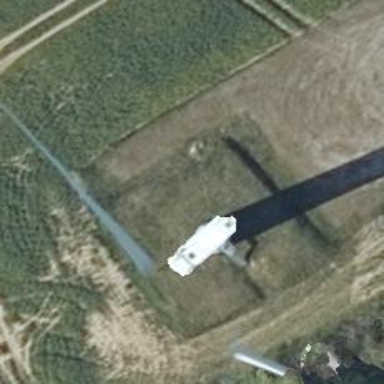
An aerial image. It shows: Wind generator powered by wind turbines of horizontal axis type. It is manufactured by Vestas.